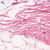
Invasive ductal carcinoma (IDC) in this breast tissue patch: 0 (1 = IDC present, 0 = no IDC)